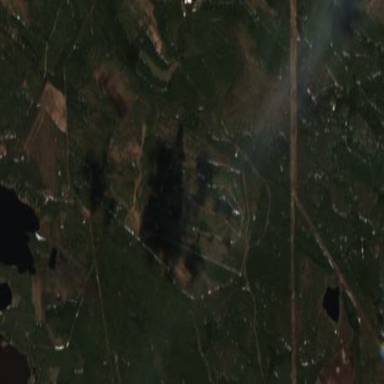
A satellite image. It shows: Fence surrounding military area.